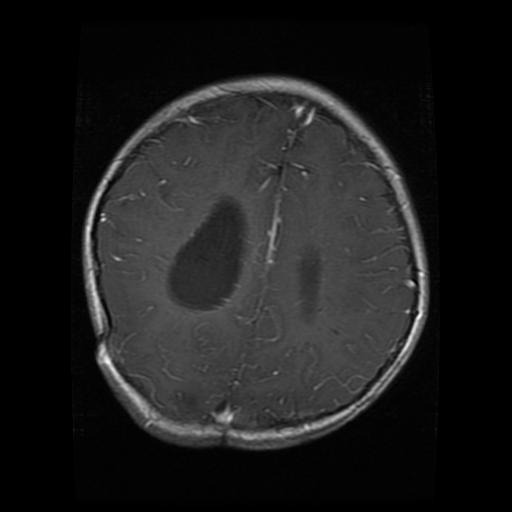
Label: glioma